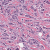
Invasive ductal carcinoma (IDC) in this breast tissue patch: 1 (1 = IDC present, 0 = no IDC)